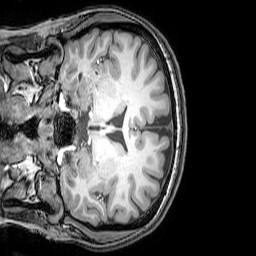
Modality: T1w
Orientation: coronal
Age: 22
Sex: female
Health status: healthy
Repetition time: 0.081 s
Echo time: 0.037 s